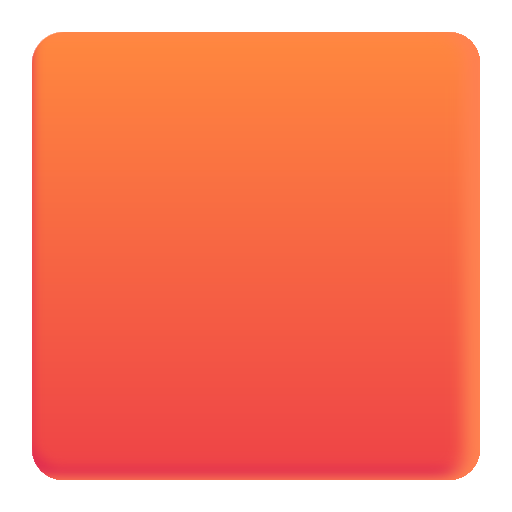
orange square color